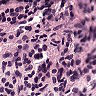
Metastatic tissue present: no